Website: apple-inc
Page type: payment
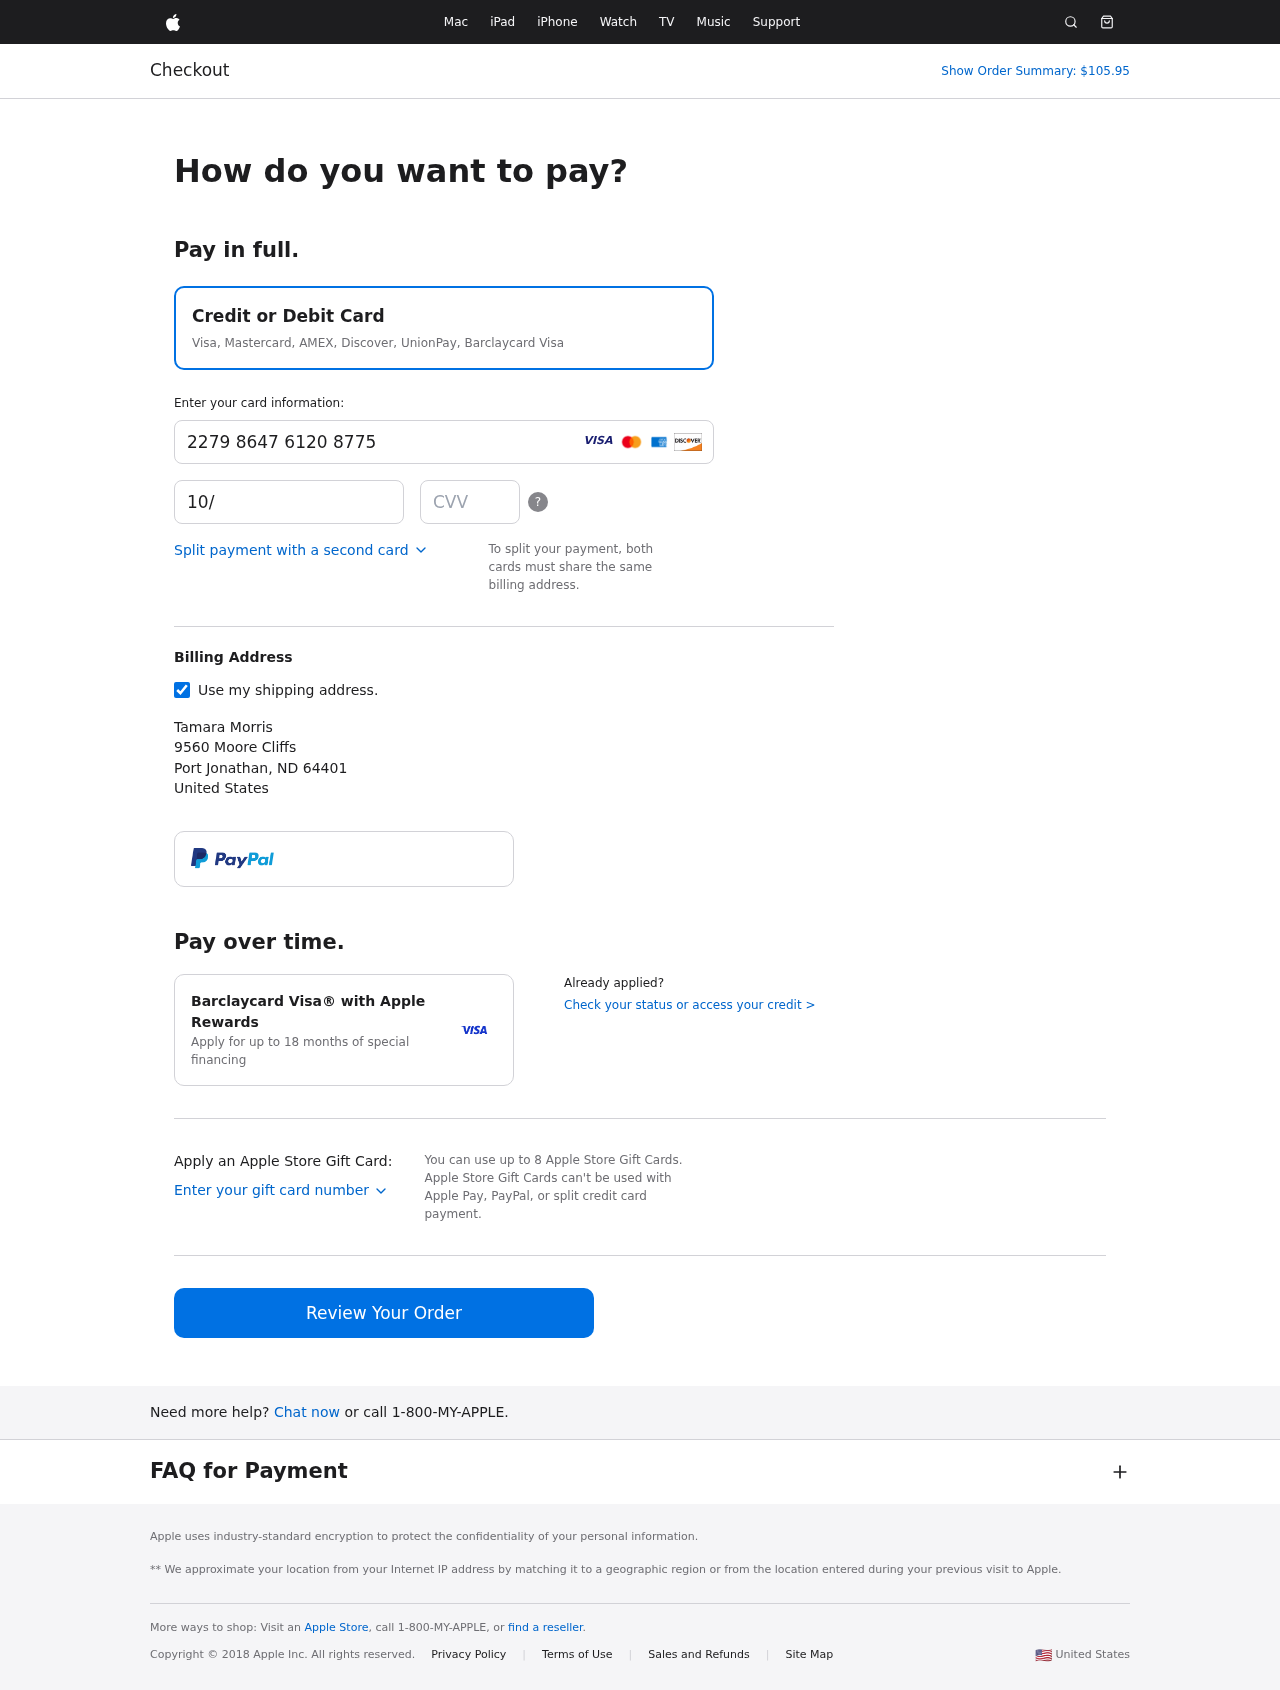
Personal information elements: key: PII_CARD_CVV
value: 832
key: PII_CARD_EXPIRY
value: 10/27
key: PII_CARD_NUMBER
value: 2279 8647 6120 8775
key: PII_CITY
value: Port Jonathan
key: PII_COUNTRY
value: United States
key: PII_FULLNAME
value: Tamara Morris
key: PII_POSTCODE
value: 64401
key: PII_STATE_ABBR
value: ND
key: PII_STREET
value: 9560 Moore Cliffs
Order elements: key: ORDER_TOTAL
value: Show Order Summary: $105.95